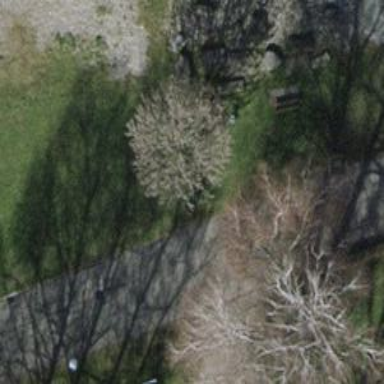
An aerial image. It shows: Brown bench.